Question: I have created a libGDX project in Android Studio. When I first created the project, I only selected the "Android" subproject.

Now, I have changed my mind and want to add a desktop platform module to my libGDX project in order to run the "Tools" extension. There doesn't seem to be another question asking this on , and that is why I am asking it. How can I achieve this?
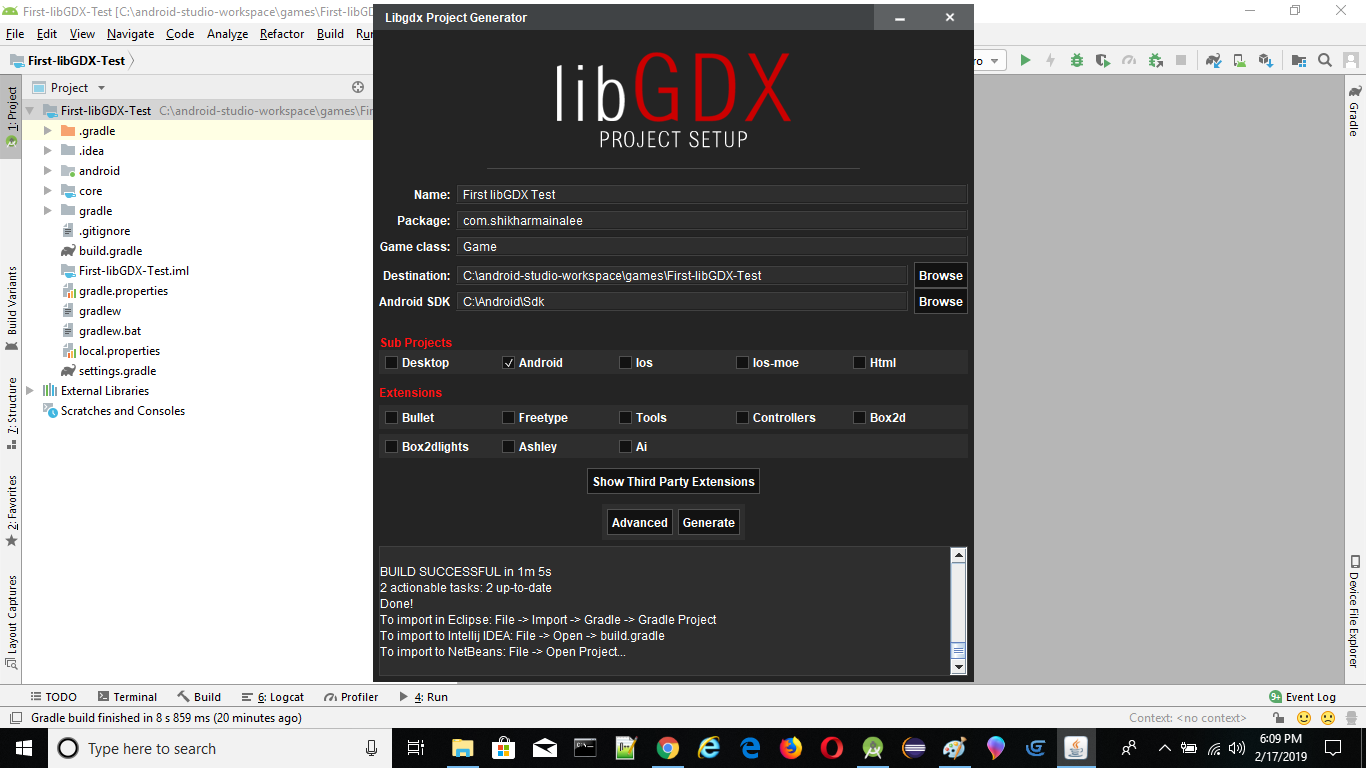
Answer: You know and of your already generated libgdx project.
Generate another project with above details at some other place then copy the desktop folder in your old project.
Now you've to add that module in your project.
- 'settings.gradle'- 'build.gradle'
Done, Sync your project dependency.
Content inside settings.gradle file should be like this :
'''
include 'android', 'core', 'desktop'
'''
Add below code in your project level 'build.gradle' file
'''
project(":desktop") {
apply plugin: "java"
dependencies {
implementation project(":core")
implementation "com.badlogicgames.gdx:gdx-backend-lwjgl:$gdxVersion"
implementation "com.badlogicgames.gdx:gdx-platform:$gdxVersion:natives-desktop"
}
}
'''